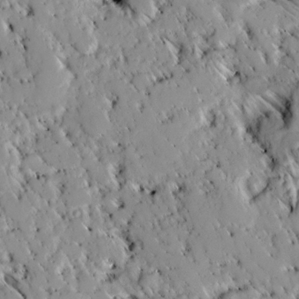
Label: non_frost